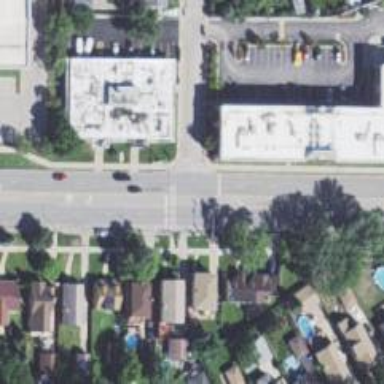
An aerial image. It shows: Footway crossing.